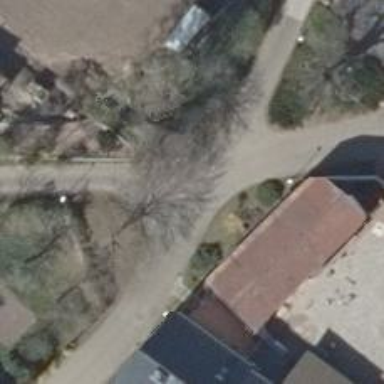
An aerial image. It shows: Asphalt road in living street.